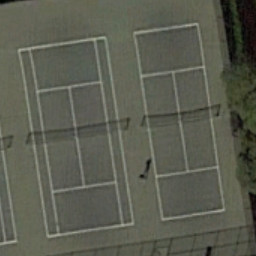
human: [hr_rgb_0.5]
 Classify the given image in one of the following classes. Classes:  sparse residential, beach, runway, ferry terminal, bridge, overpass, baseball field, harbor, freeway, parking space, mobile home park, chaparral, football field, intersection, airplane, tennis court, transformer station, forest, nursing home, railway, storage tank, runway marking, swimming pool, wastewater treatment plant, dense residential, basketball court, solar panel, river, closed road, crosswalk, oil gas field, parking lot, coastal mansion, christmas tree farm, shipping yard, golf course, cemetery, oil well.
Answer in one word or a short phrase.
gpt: tennis court